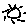
Label: sun